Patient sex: M
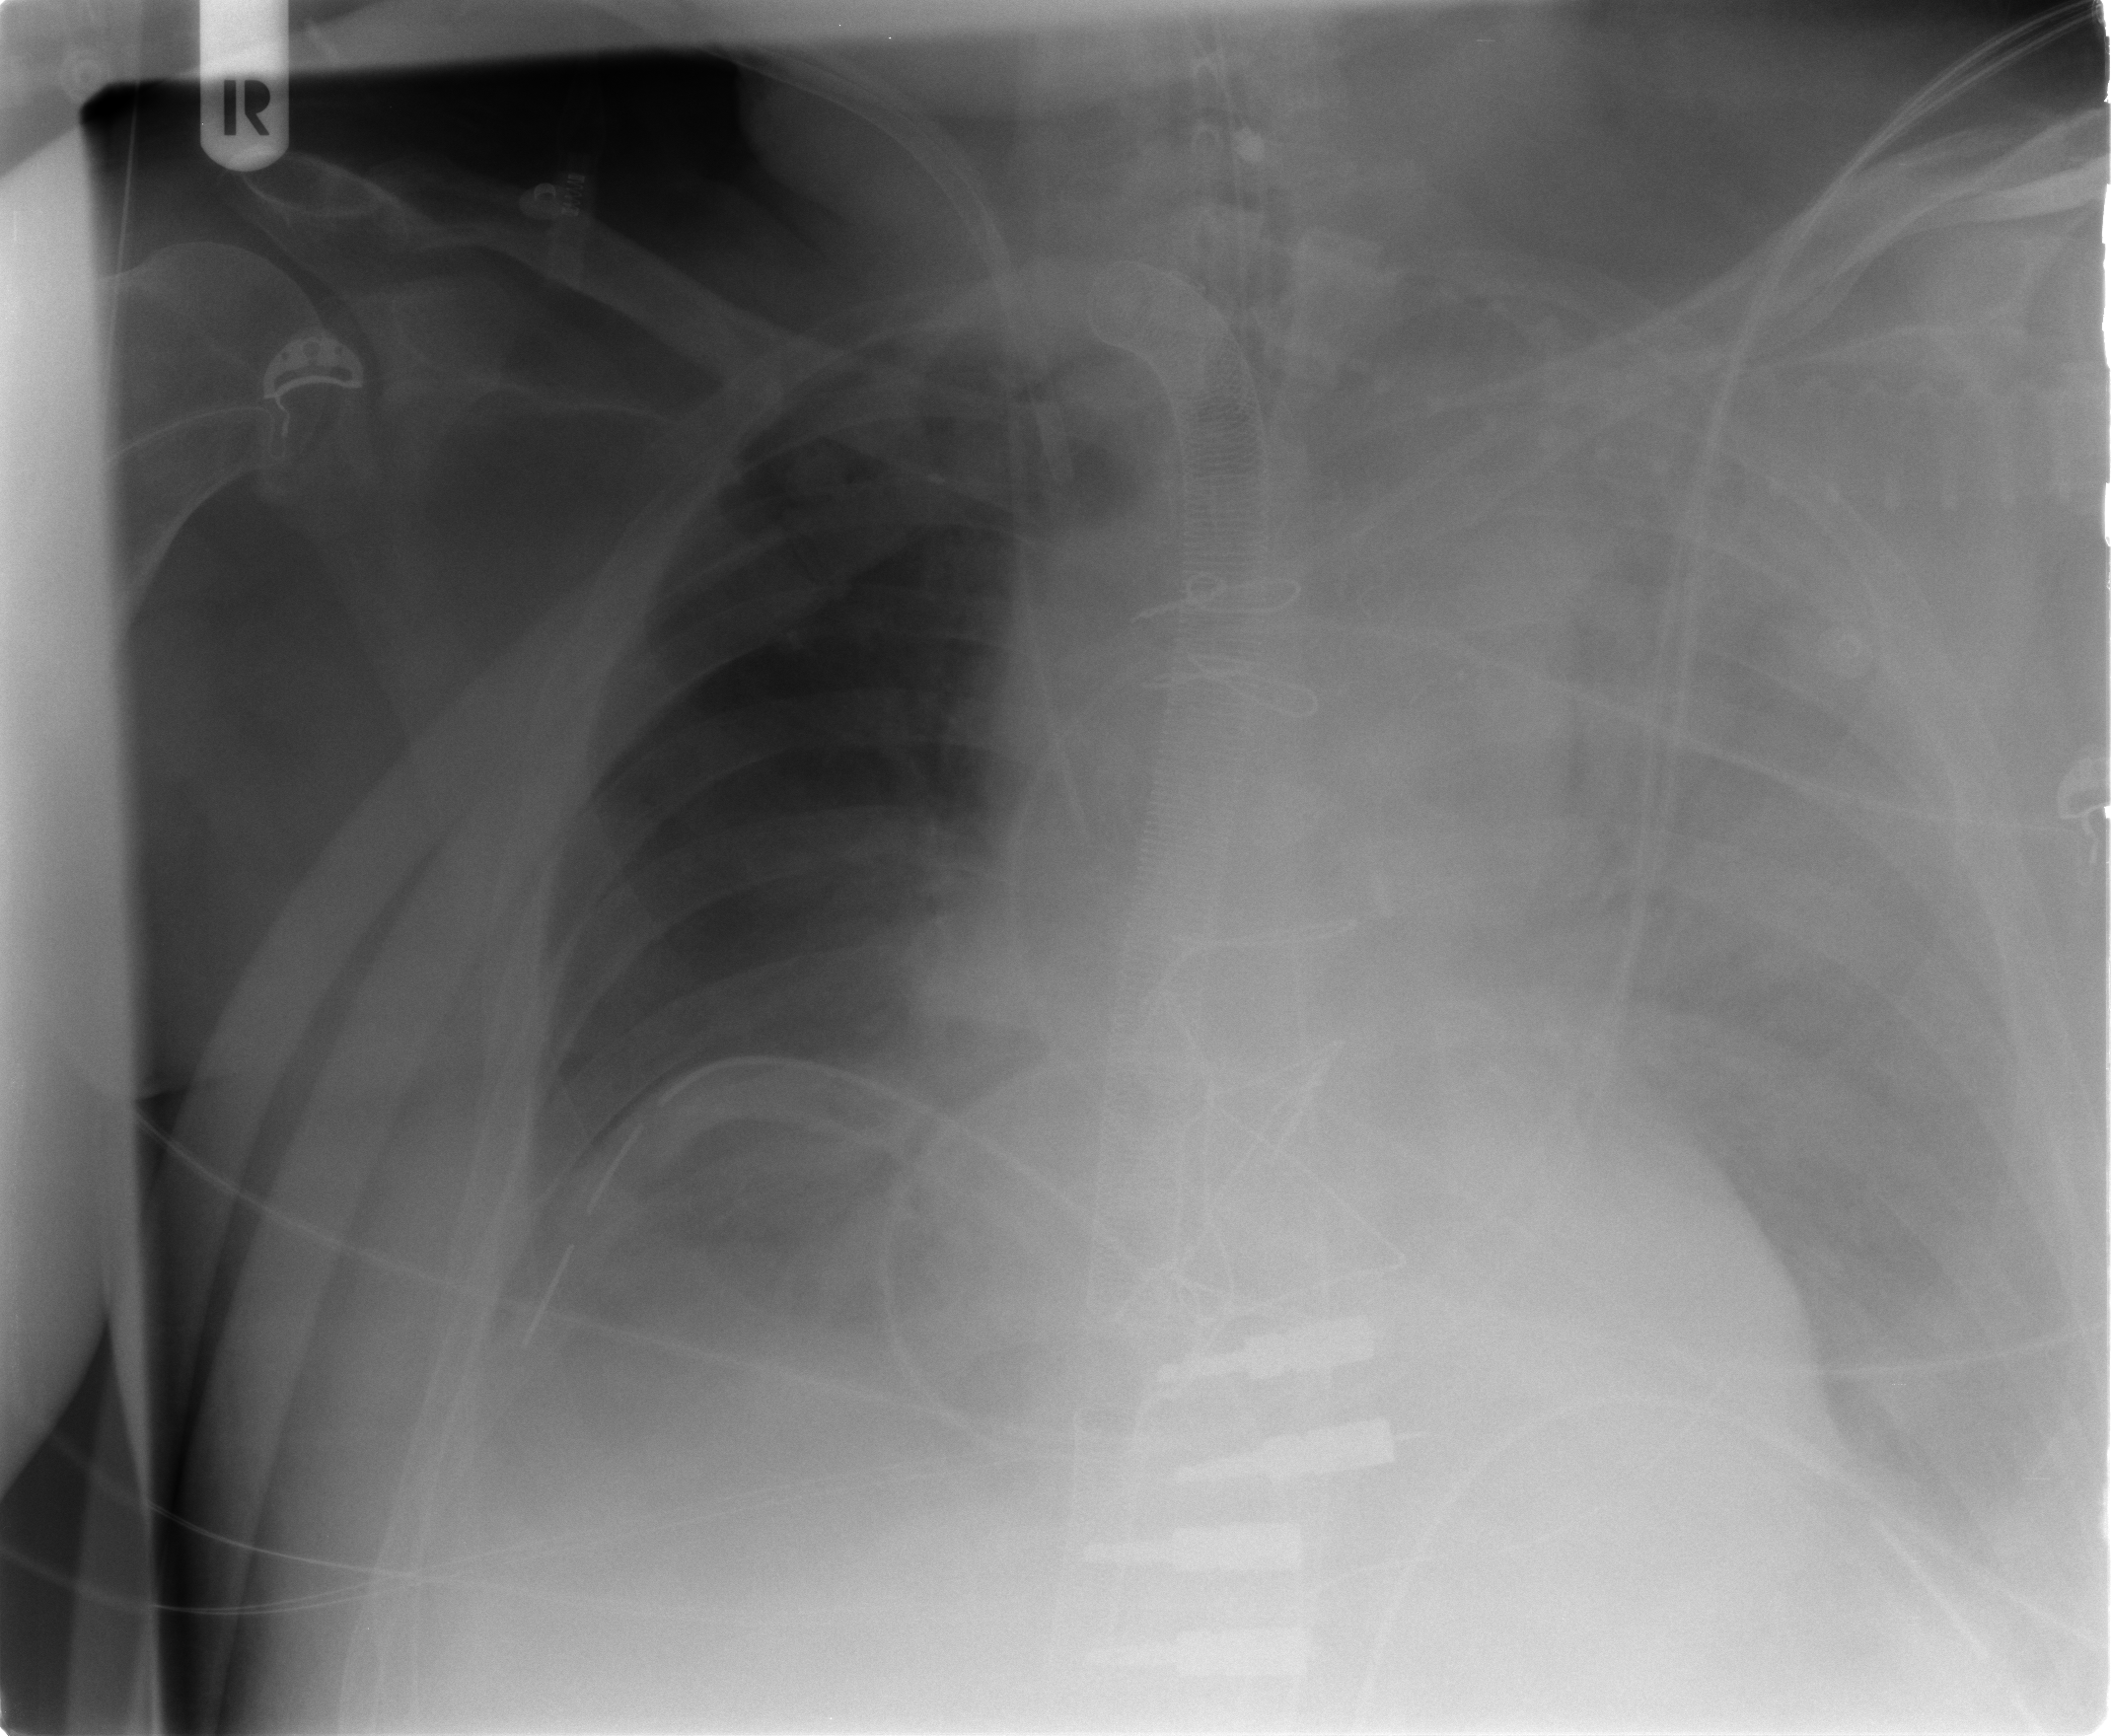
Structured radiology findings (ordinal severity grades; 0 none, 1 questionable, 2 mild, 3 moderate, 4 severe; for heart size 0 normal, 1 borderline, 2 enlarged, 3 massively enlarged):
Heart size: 2
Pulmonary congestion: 3
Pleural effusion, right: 3
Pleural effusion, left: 4
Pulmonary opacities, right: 2
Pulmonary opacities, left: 3
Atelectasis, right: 2
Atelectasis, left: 4